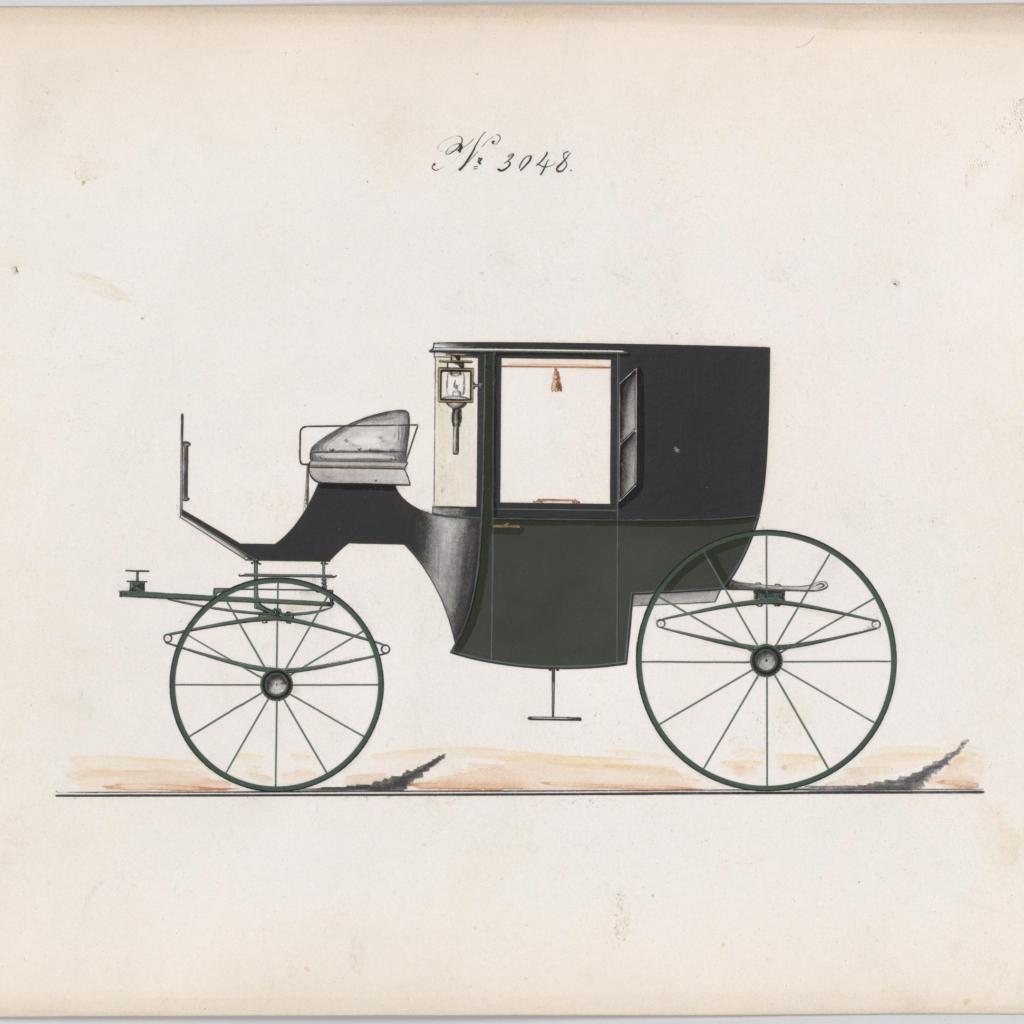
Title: Design for Coupé, no. 3048
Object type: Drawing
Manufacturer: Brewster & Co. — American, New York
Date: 1874
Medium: Pen and black in, watercolor and gouache with gum arabic
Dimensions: sheet: 7 1/8 x 9 5/16 in. (18.1 x 23.7 cm)
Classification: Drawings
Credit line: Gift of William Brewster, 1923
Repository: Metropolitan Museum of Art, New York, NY